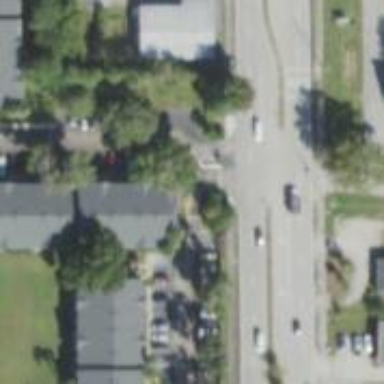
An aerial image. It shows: Unmarked crossing on the road.